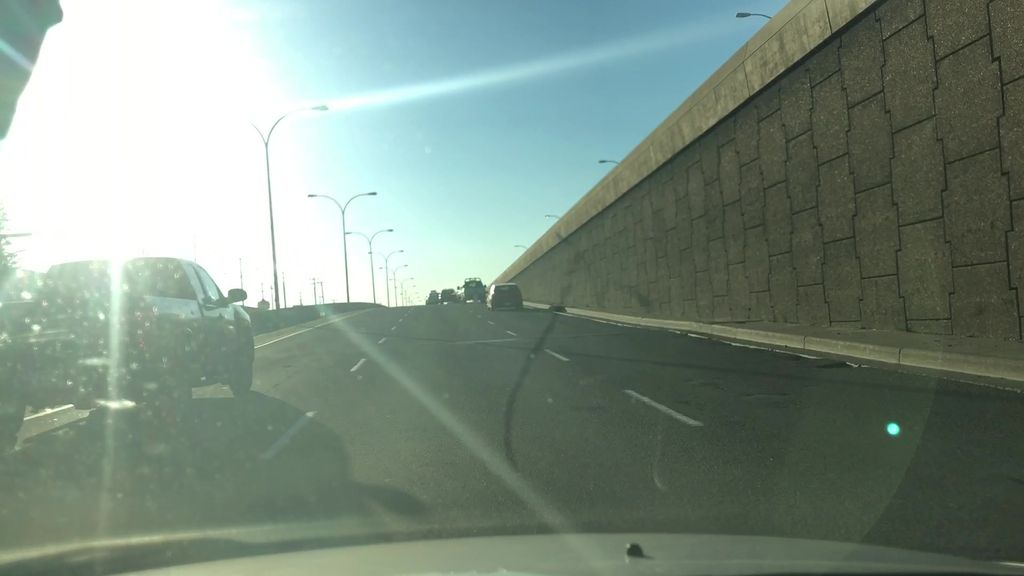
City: edmonton